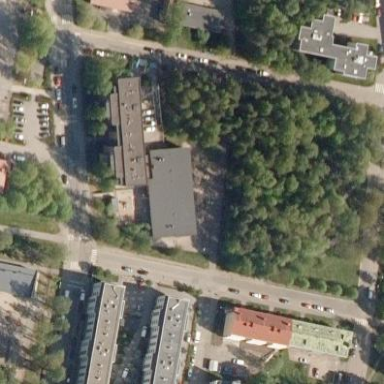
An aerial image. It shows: Kindergarten.